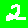
Digit: 2